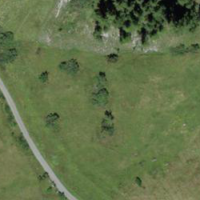
EUNIS habitat code: 24
Species observed at this site:
Eryngium alpinum